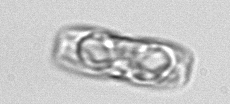
Label: pennate_morphotype1